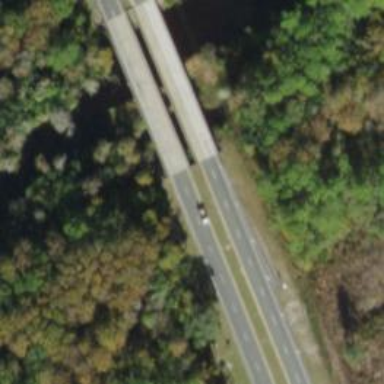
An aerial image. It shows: Trunk highway bridge.